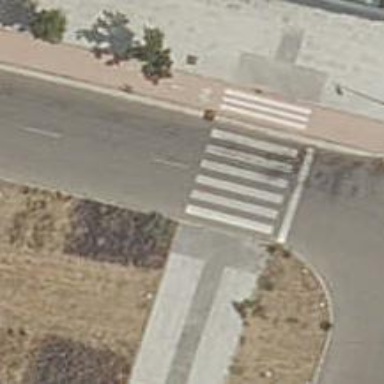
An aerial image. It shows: Uncontrolled road crossing.